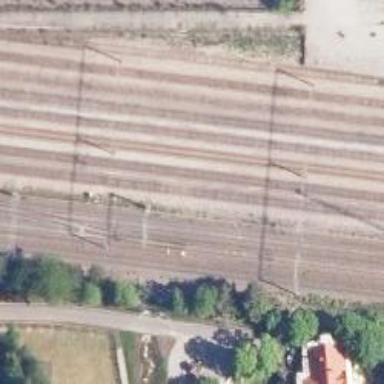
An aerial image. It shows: Railway with continuous electrified contact line.